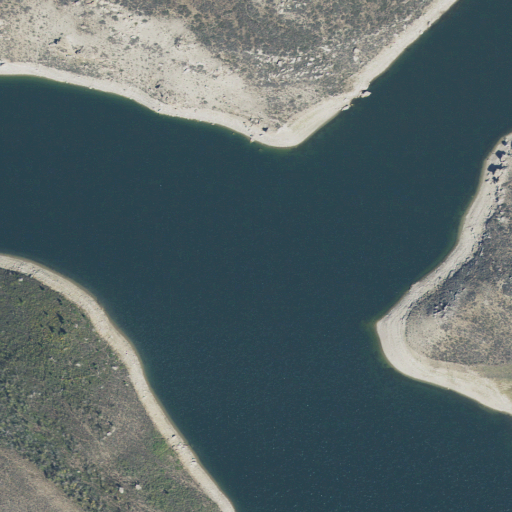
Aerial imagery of valley in Utah named The Narrows containing shrub, open water, grassland, and evergreen forest